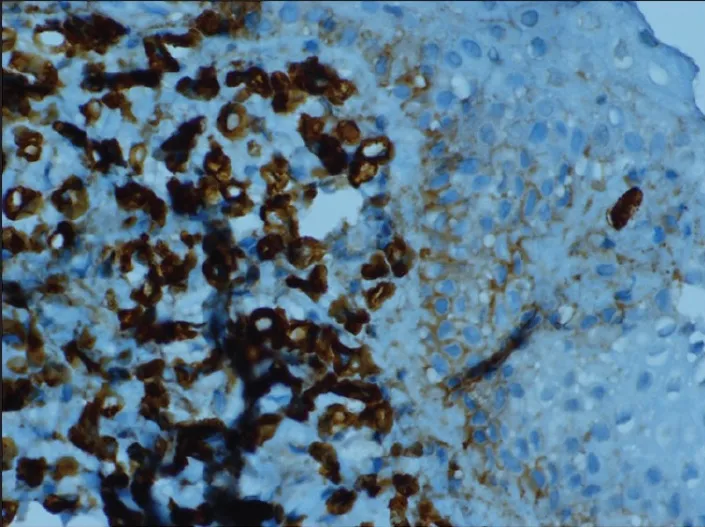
Tumour cells showing CK7 positivity.
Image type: pathology (immunostaining)